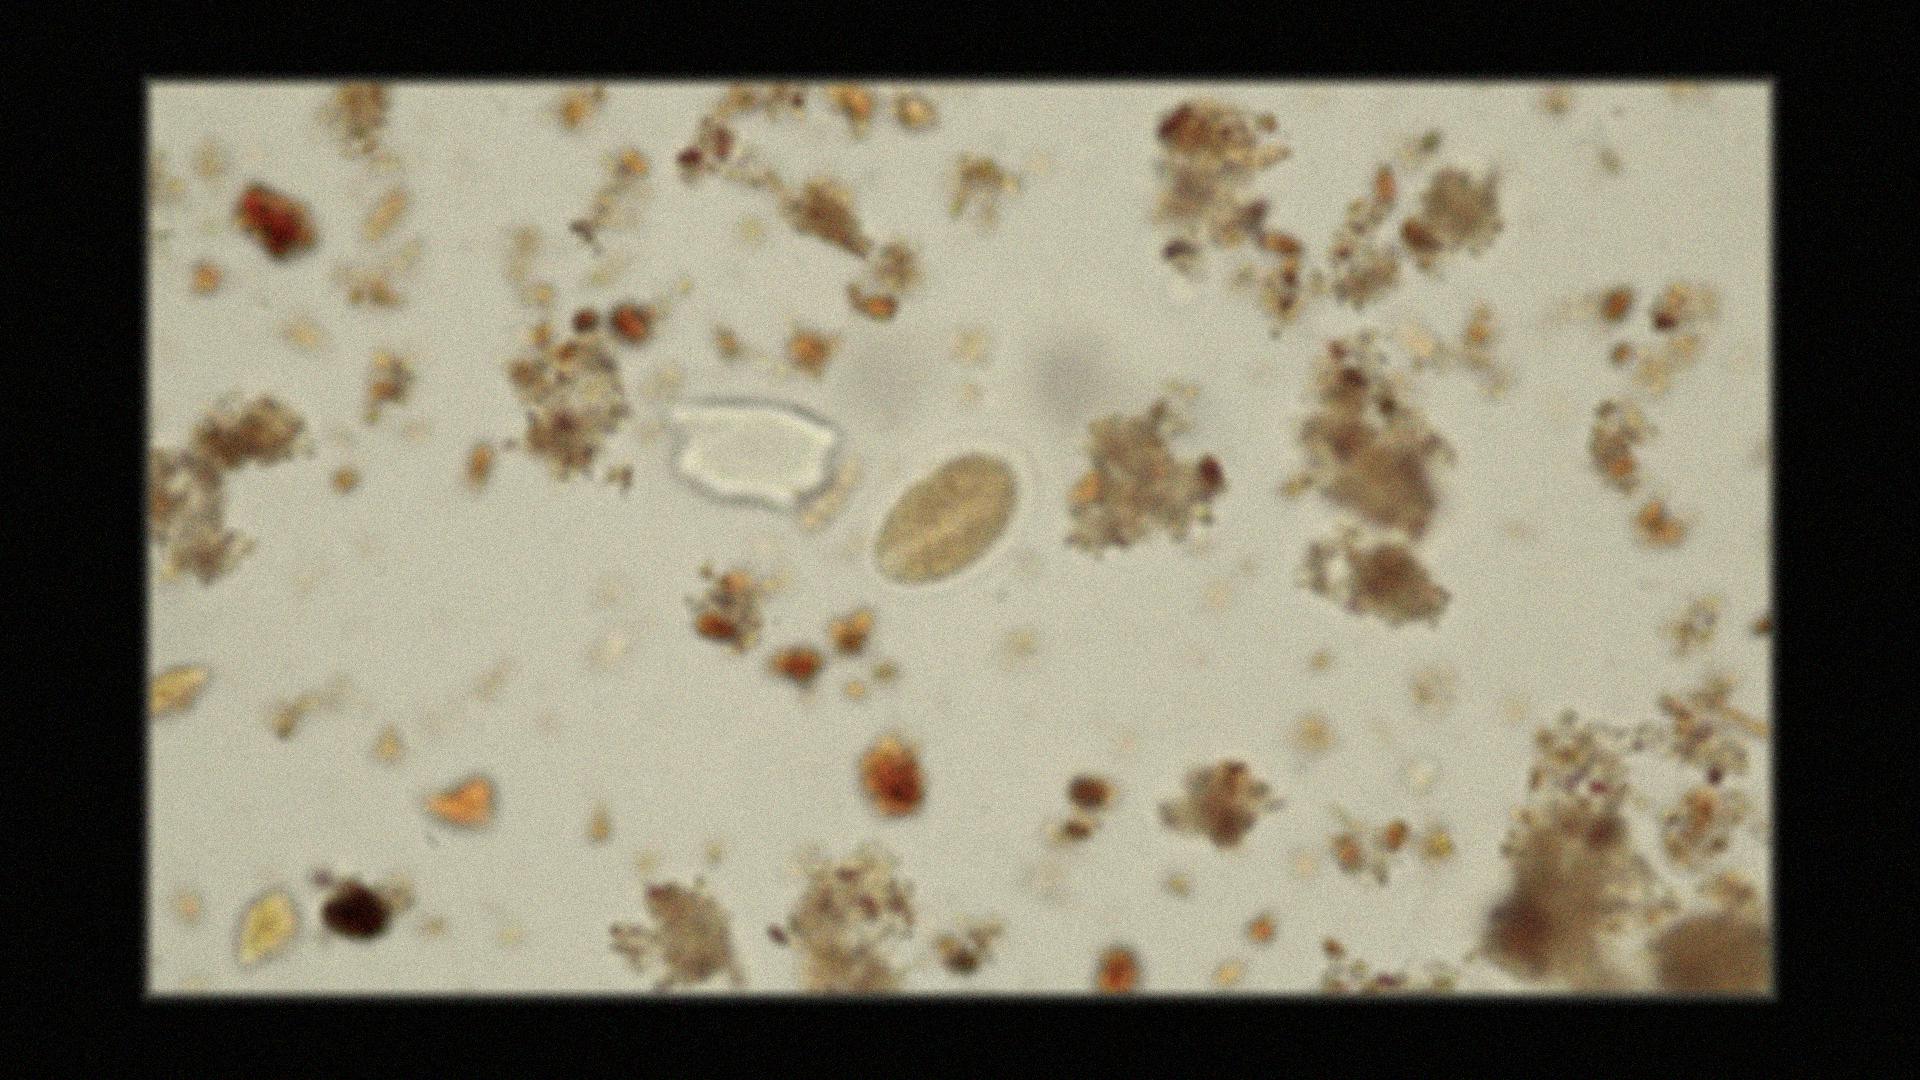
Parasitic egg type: Hookworm egg